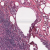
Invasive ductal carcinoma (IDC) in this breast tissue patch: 0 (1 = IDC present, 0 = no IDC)